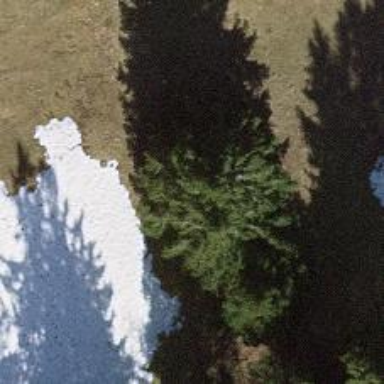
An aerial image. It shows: Beautiful tree in nature.